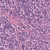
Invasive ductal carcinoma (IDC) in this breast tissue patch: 1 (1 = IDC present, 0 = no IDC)